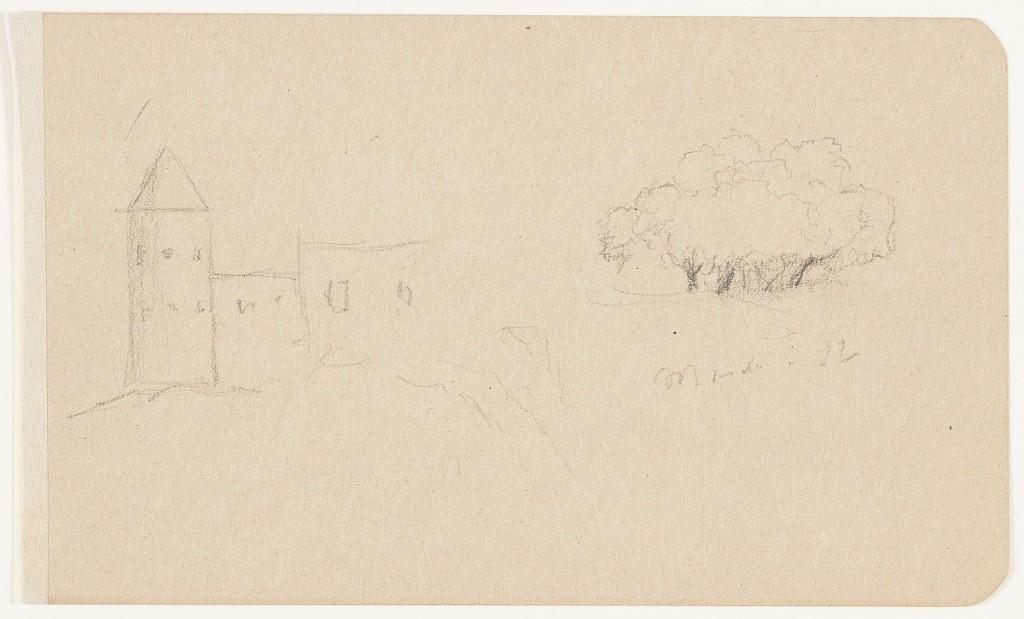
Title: Sketches of a Tower and Trees, Mexico
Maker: Frederic Edwin Church, American, 1826–1900
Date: March 1892
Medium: Graphite on beige wove paper
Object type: drawing
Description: Architecture and botanical sketch from Mexico showing a view of a tower with adjoining buildings and a tight grove of trees. A left, a cylindrical tower or turret is shown with a pointed top and two floors with windows, as to shorter, rectangular buildings are attached to it at right. What is possibly a road faintly leads away from the buildings at center. At right, a dense grove of trees is shown. Their billowing canopies combine into a singular mass above their numerous, dark trunks.